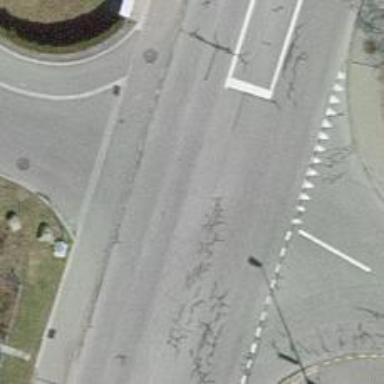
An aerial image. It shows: Primary highway with separate asphalt sidewalk.